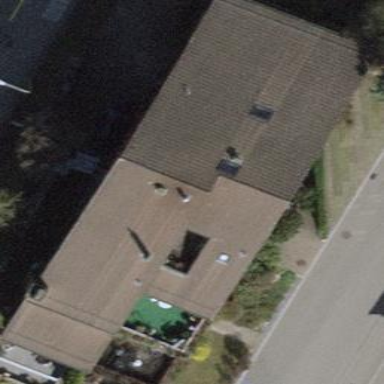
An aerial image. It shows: Pitched roof building.